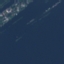
Land use / land cover: SeaLake